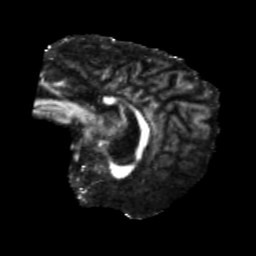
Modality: FA
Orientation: sagittal
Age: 29
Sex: female
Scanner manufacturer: siemens
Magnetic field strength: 3 T
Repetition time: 5.25 s
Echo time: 0.08 s